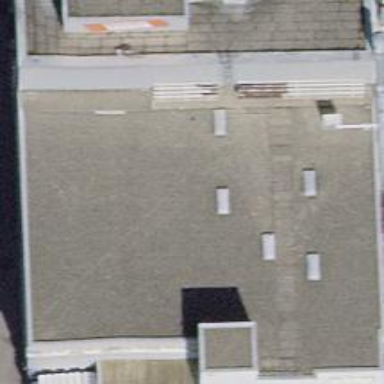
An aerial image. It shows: Industrial building.